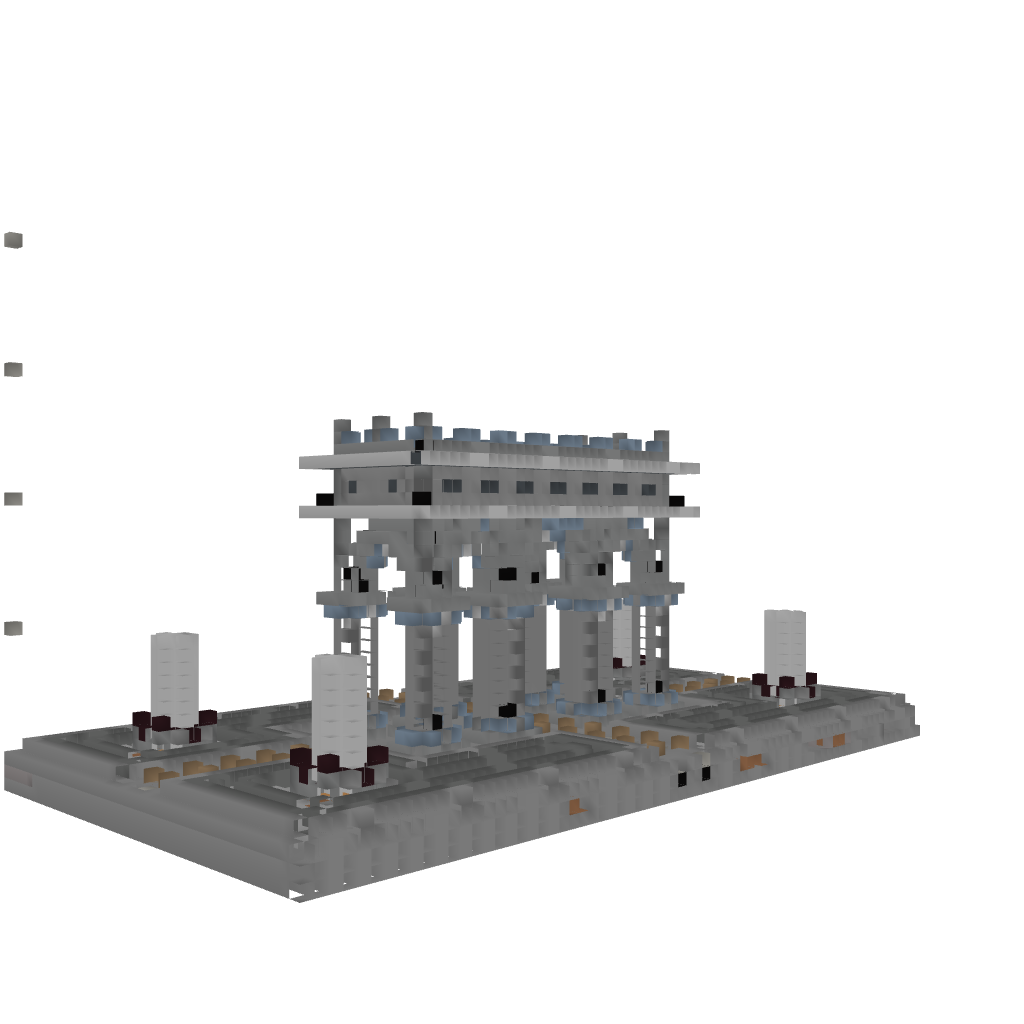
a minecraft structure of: Little Spawn